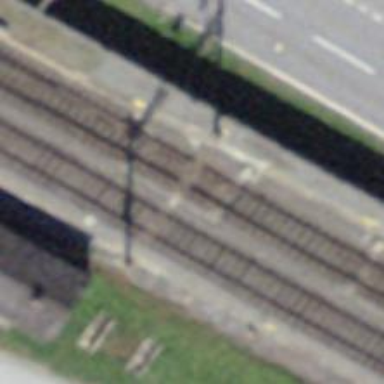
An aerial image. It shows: Single-track electrified railway with contact line.